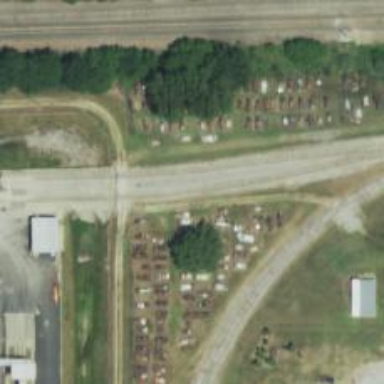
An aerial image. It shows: Rail spur service.